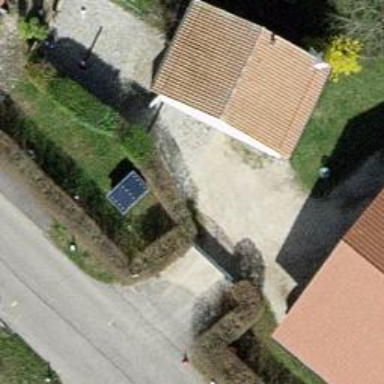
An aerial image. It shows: Driveway.